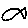
Label: fish